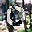
Label: 0